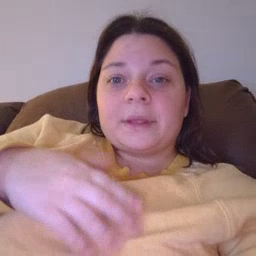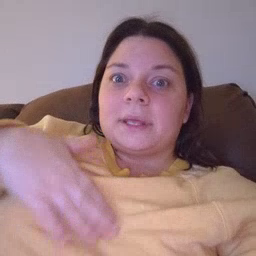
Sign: please